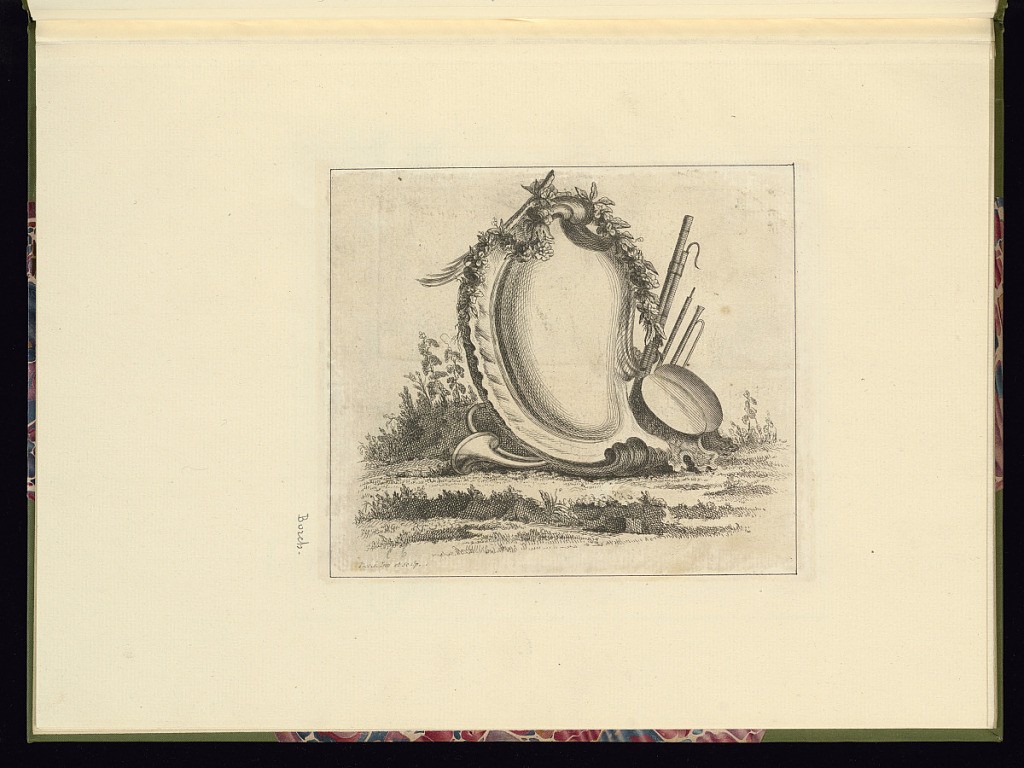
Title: Cartouche Design
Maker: Borch, active mid 18th century
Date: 1729–68
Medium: Etching and engraving on paper
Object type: Print
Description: Design for an asymmetrical cartouche framed by shell motifs, c-scrolls, festoons of flowers and leaves, on a ground with foliage surrounded by musical instruments: horns and drums. The plate is signed.